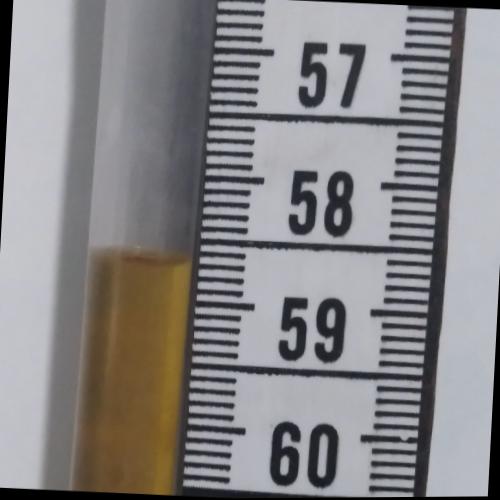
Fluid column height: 58.7 cm